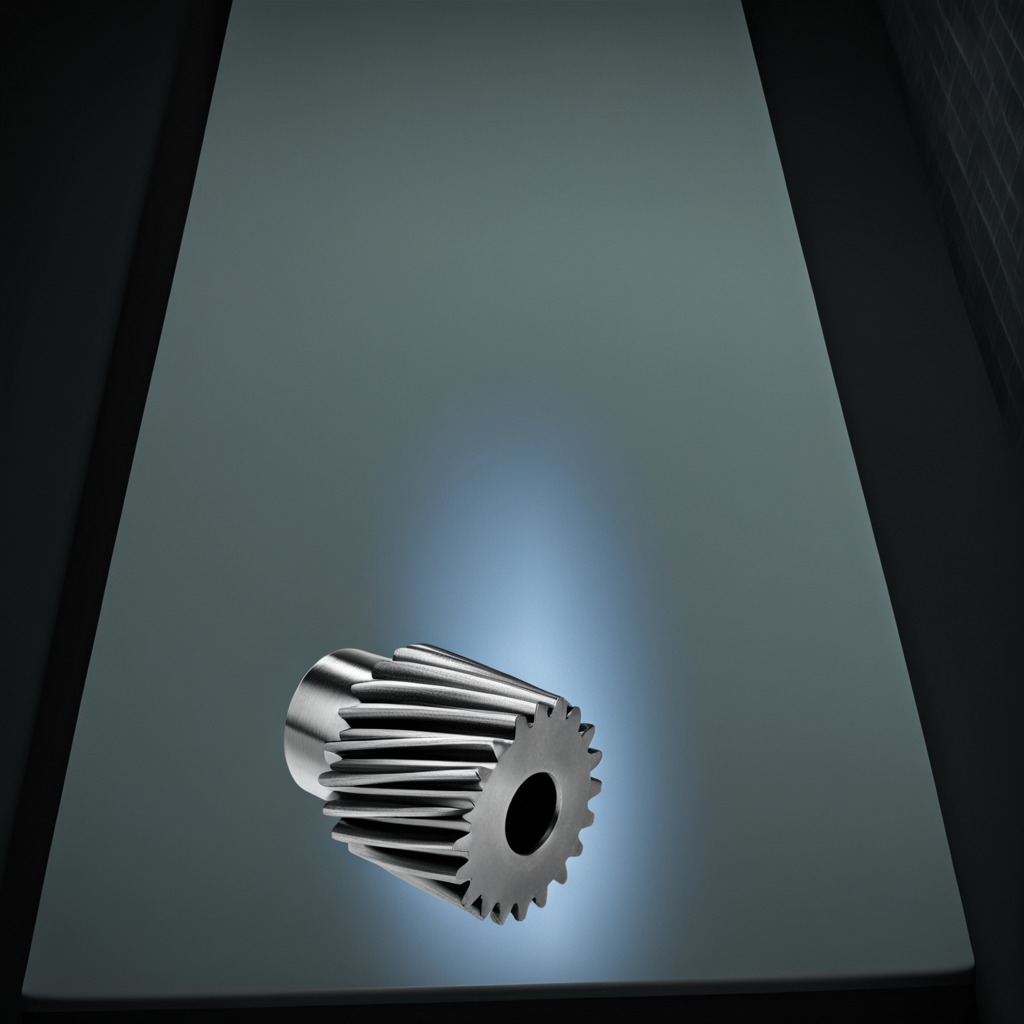
A steel gear with teeth is lying on a clean empty table in a railway signal maintenance room.